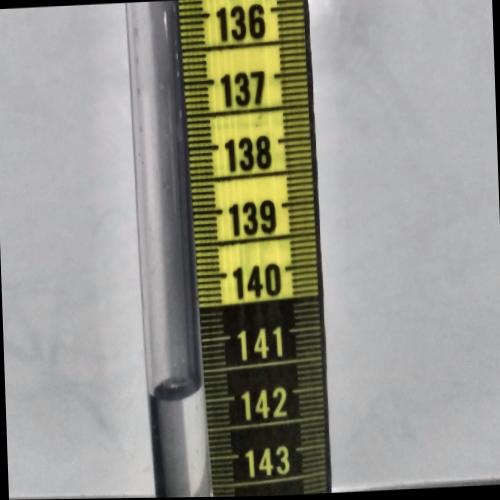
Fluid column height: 141.8 cm